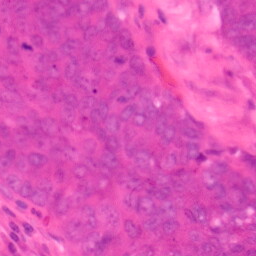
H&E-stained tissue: Colon